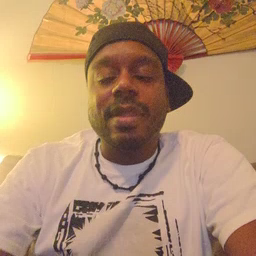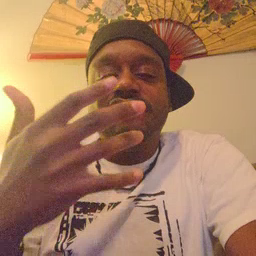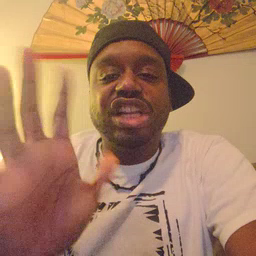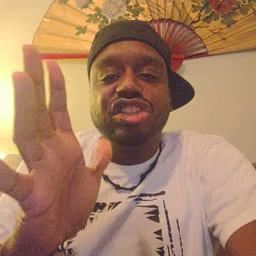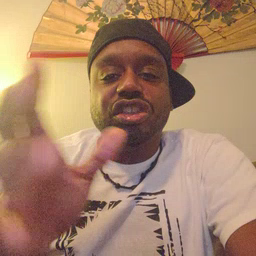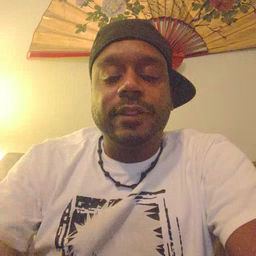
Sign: finish